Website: home-depot
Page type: account-dashboard
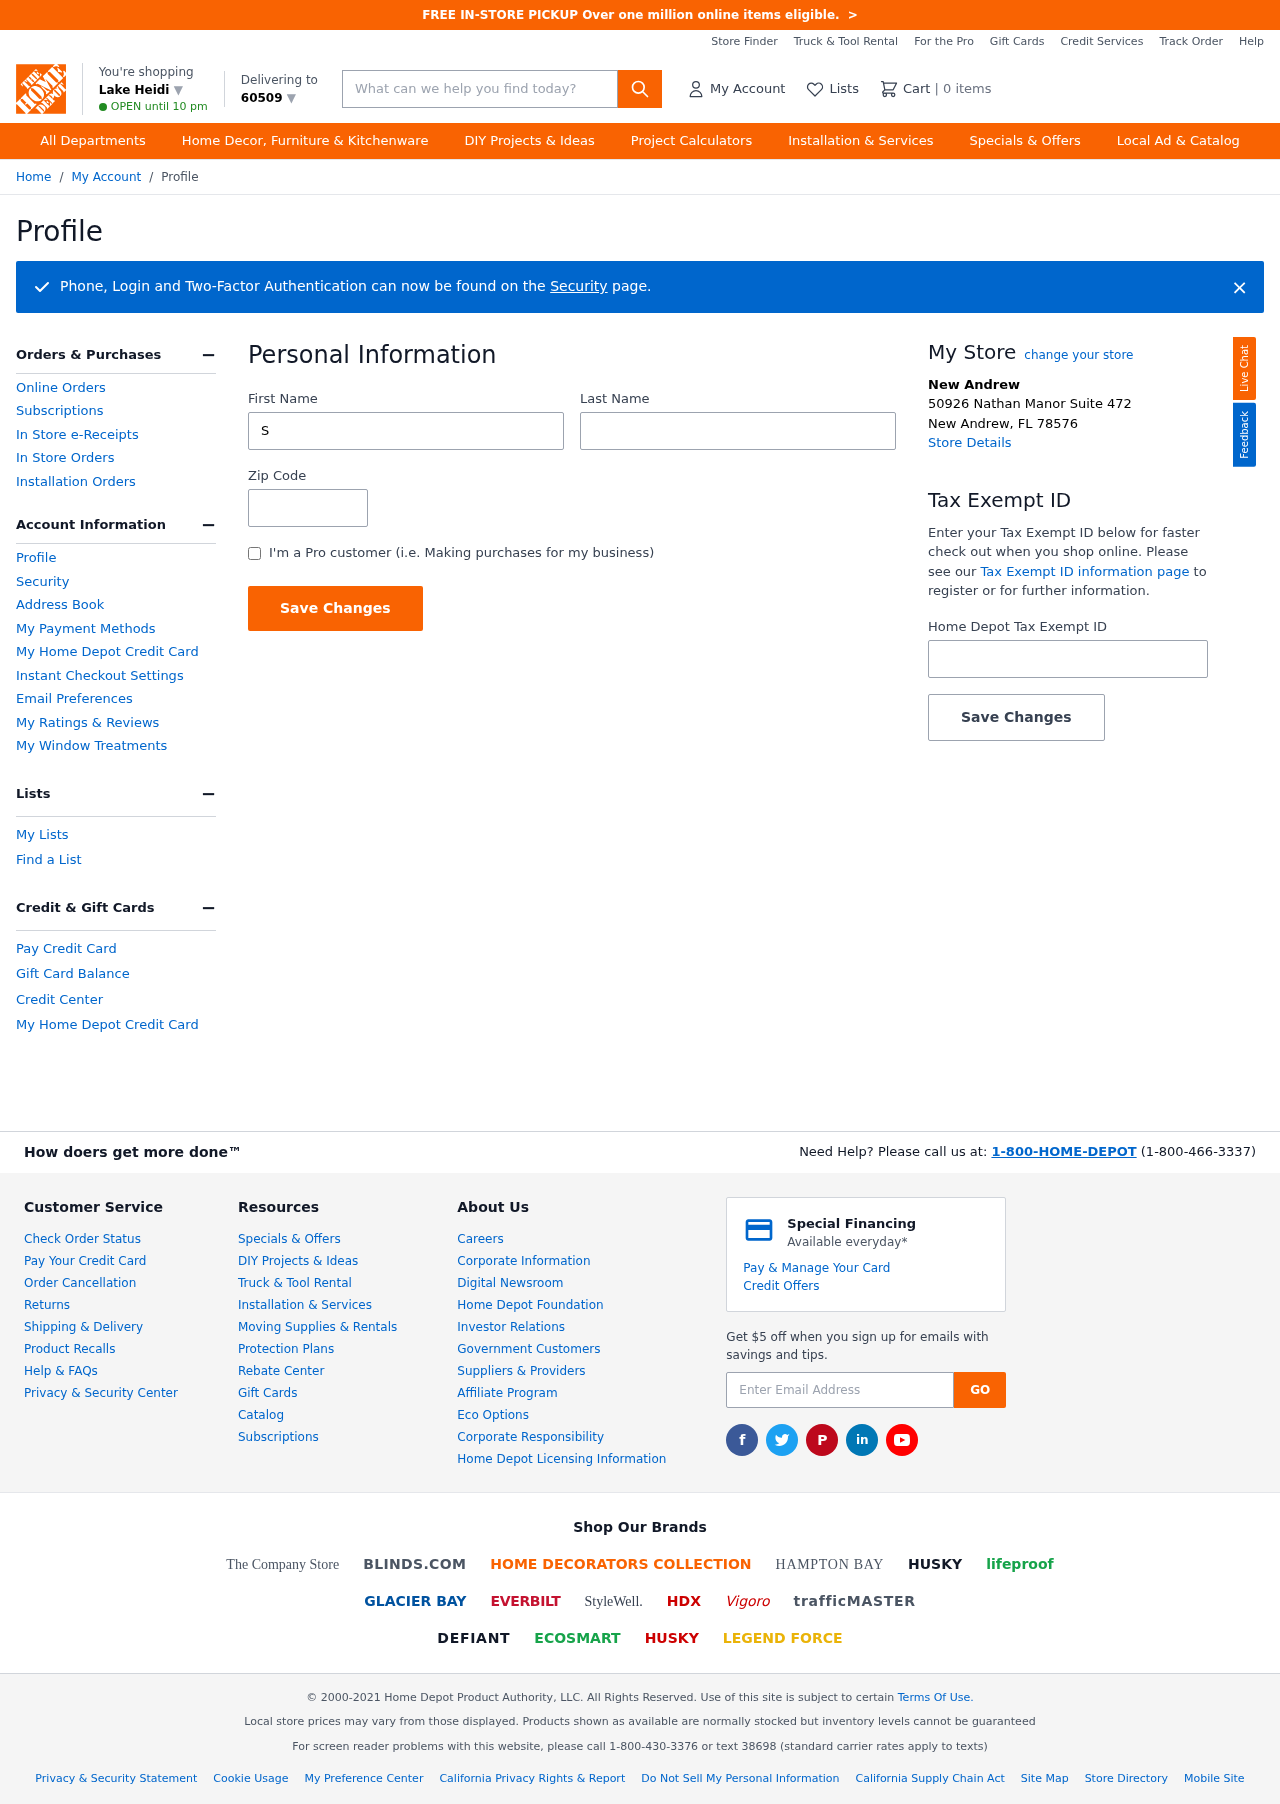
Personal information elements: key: PII_CITY
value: Lake Heidi ▼
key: PII_FIRSTNAME
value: Sarah
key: PII_LASTNAME
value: Adams
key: PII_LOCATION1_CITY
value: New Andrew
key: PII_LOCATION1_CITY_STATE_ZIP
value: New Andrew, FL 78576
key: PII_LOCATION1_STREET
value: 50926 Nathan Manor Suite 472
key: PII_POSTCODE
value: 60509 ▼
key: PII_POSTCODE
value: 60509
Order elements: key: ORDER_NUM_ITEMS
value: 0
Search elements: key: HEADER_SEARCH
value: What can we help you find today?